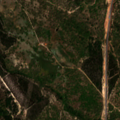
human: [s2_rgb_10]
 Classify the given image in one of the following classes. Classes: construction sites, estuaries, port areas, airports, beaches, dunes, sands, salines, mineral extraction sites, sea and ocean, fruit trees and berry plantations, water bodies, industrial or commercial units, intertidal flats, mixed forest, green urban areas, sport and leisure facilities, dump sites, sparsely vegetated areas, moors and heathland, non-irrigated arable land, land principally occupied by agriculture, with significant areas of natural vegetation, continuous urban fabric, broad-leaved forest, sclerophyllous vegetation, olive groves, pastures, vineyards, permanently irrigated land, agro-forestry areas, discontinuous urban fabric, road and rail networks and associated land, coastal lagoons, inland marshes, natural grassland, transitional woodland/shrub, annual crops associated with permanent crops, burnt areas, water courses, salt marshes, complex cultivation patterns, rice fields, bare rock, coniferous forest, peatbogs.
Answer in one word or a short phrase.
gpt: continuous urban fabric